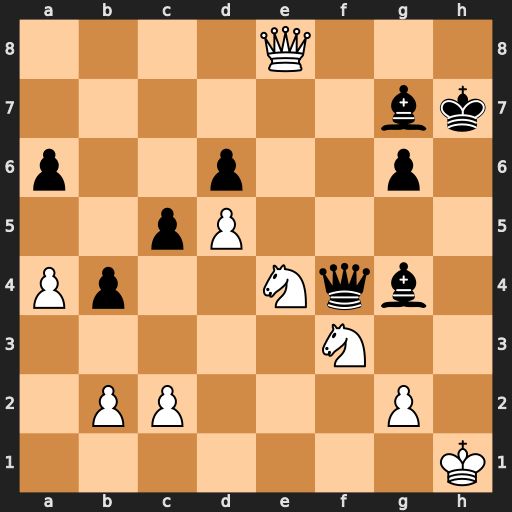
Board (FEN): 4Q3/6bk/p2p2p1/2pP4/Pp2Nqb1/5N2/1PP3P1/7K
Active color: w
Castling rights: -
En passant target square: -
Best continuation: Nfg5+ Kh6 Nf7+ Kh5 Qg8 Bh6 Qh7